Interaction volume radius: 5 \u00c5
Interaction volume height: 25 \u00c5
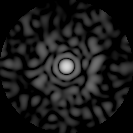
Disorder parameter: 0.8495